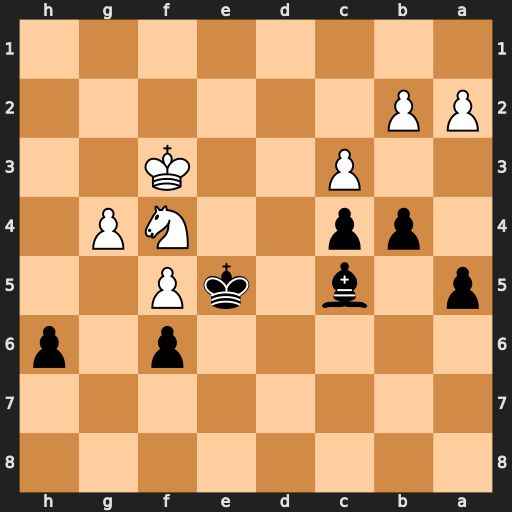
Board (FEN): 8/8/5p1p/p1b1kP2/1pp2NP1/2P2K2/PP6/8
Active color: b
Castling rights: -
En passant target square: -
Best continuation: b3 axb3 cxb3